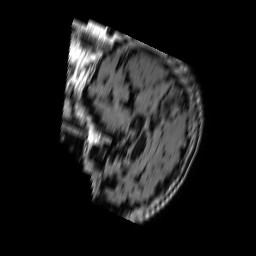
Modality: FLAIR
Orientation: sagittal
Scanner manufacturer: philips
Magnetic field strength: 1.5 T
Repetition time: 6 s
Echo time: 0.12 s